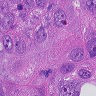
Metastatic tissue present: yes